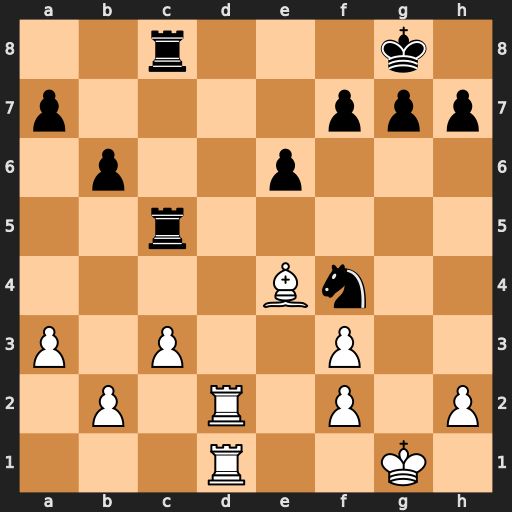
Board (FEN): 2r3k1/p4ppp/1p2p3/2r5/4Bn2/P1P2P2/1P1R1P1P/3R2K1
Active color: w
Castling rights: -
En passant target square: -
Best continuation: Rd8+ Rxd8 Rxd8#